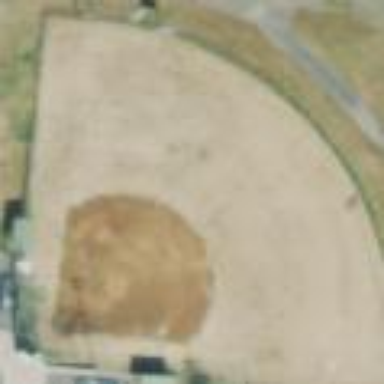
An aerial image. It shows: Softball pitch for leisure sports.